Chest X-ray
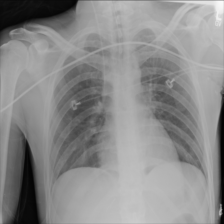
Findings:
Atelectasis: negative
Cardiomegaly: negative
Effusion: negative
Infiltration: negative
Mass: negative
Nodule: negative
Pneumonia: negative
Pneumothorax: negative
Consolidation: negative
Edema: negative
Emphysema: negative
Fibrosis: negative
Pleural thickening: negative
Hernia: negative